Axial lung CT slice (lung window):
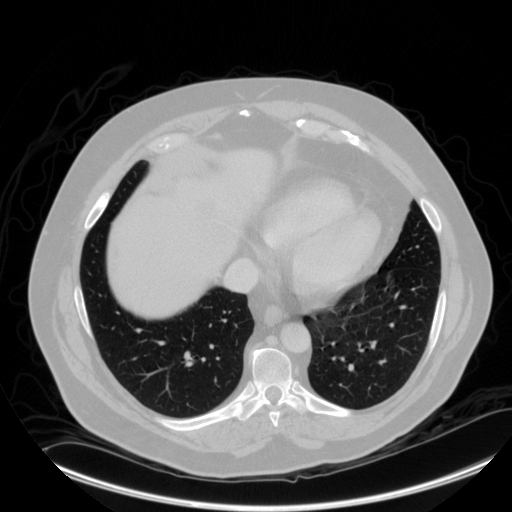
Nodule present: no